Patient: sex M, age 79
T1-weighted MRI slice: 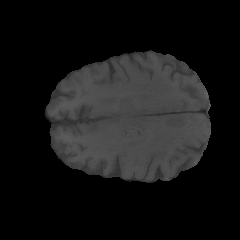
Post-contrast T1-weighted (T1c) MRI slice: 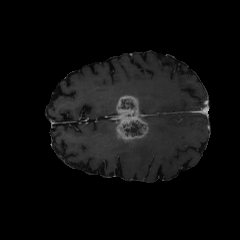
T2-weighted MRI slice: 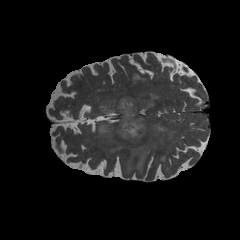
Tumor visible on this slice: yes
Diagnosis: Glioblastoma, IDH-wildtype
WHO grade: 4